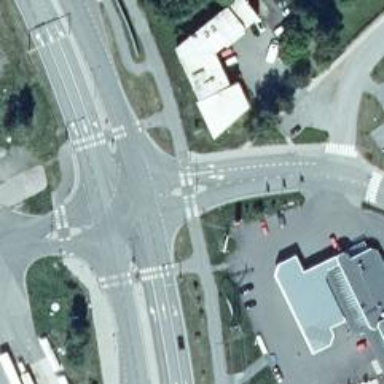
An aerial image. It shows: Cycleway with marked crossing. There is asphalt surface with crossing island.